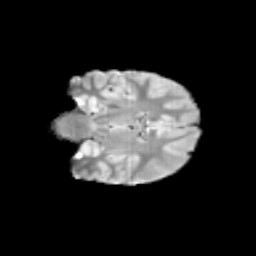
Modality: T2w
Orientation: coronal
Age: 12
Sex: female
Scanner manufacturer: siemens
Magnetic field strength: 3 T
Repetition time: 3.8 s
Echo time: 0.07 s